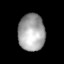
Tissue: lung
Cell type: Myeloid cells
Senescence score: 0.5438
Nuclear area (px): 966
Mean DAPI intensity: 165.031